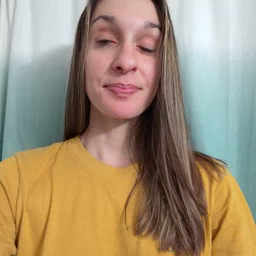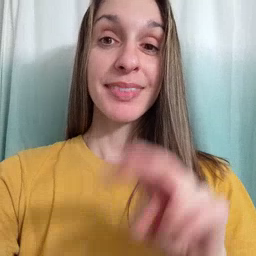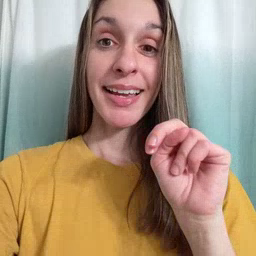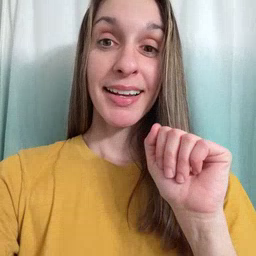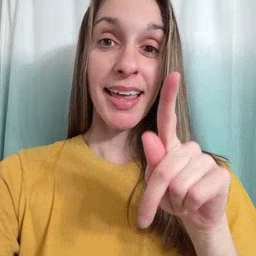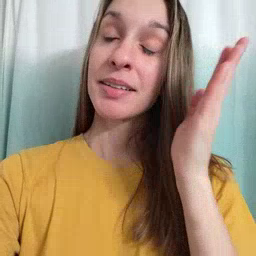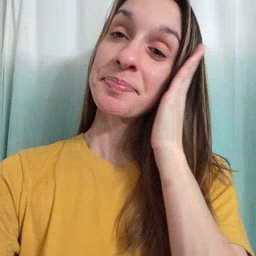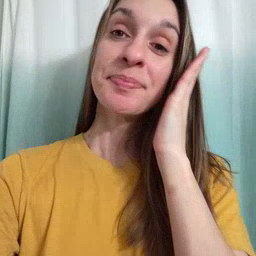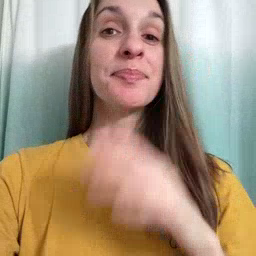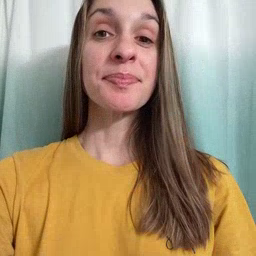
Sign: nap